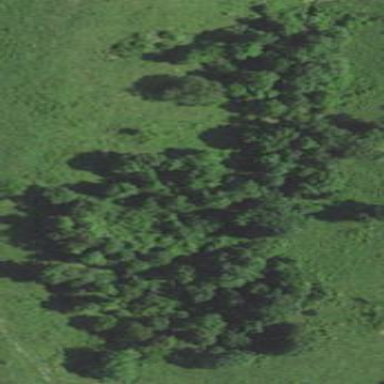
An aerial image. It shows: Beautiful woodland area.